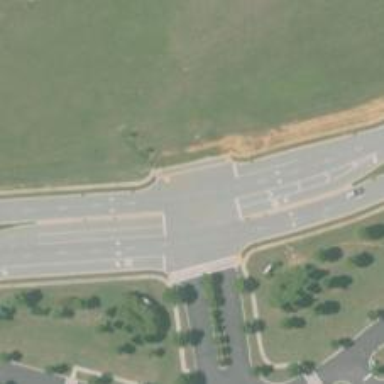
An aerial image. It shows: Secondary link road.